Field crop: maize
Growth stage: 1
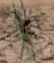
Species: salsola